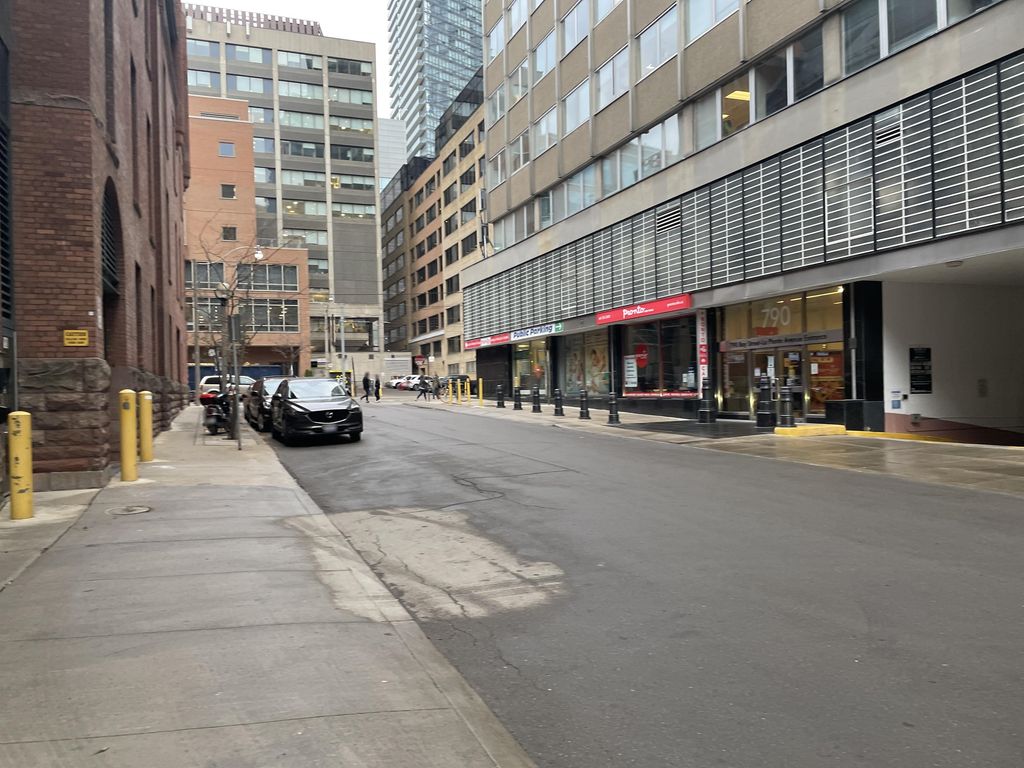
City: toronto